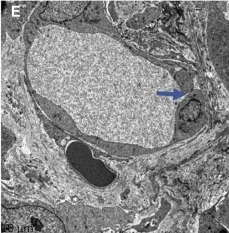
Symptoms, MRL image, and electron photomicrographs of skin biopsy. (E) Disruption of tight junctions between endothelial cells of capillaries (blue arrow).
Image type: pathology (h&e)